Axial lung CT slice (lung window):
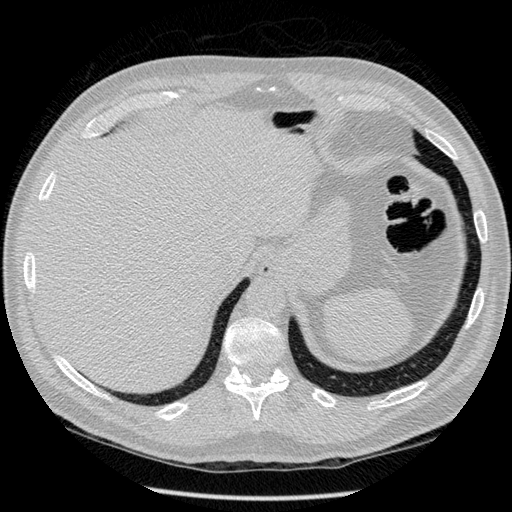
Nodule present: no